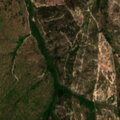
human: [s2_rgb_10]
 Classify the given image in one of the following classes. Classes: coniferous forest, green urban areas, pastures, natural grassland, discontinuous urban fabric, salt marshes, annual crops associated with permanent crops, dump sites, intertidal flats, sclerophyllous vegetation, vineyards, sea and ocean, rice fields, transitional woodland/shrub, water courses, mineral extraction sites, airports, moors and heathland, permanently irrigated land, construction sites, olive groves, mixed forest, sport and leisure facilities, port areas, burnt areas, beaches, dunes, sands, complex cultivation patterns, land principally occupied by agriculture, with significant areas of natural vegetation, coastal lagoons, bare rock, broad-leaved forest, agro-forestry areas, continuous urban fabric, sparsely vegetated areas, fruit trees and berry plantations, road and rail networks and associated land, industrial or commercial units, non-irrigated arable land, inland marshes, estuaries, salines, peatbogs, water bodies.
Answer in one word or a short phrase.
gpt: broad-leaved forest, mixed forest